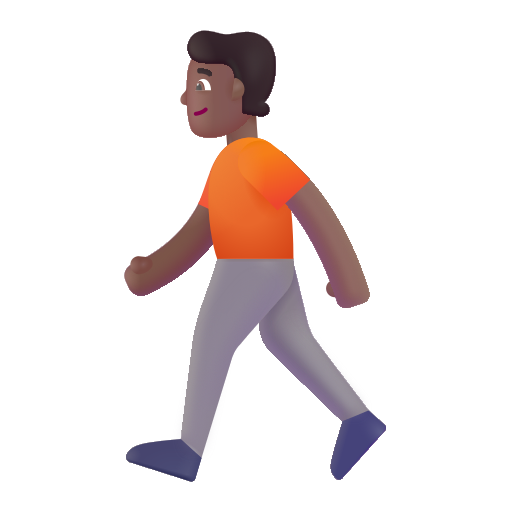
person walking color  dark